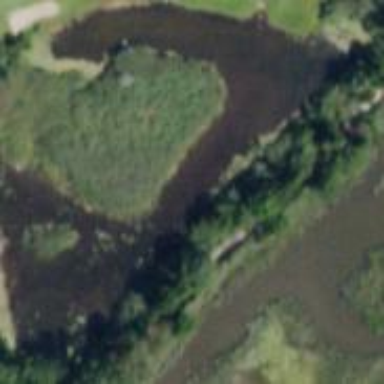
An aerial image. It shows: Water hazard in golf course. The hazard is natural water feature.